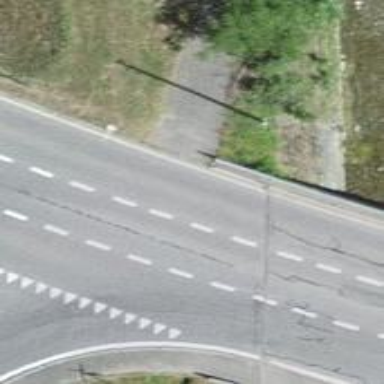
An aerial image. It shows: Secondary road with asphalt surface.